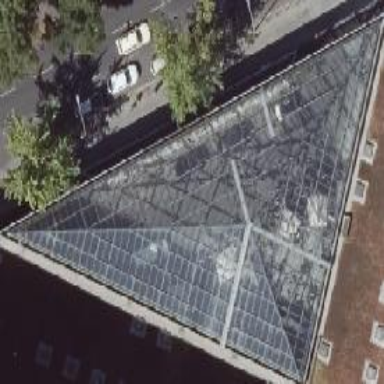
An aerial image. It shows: The building has pyramidal glass roof.